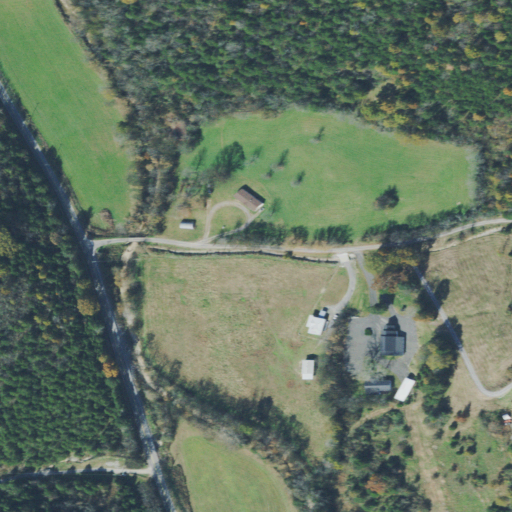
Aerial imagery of valley in Tennessee named Duggin Hollow containing pasture, mixed forest, evergreen forest, open development, low intensity development, medium intensity development, and deciduous forest